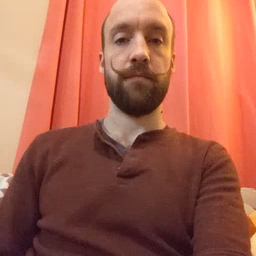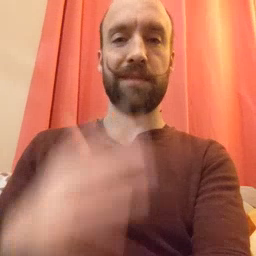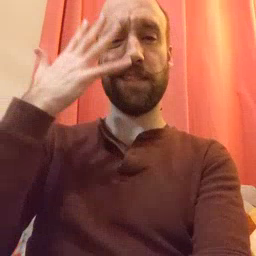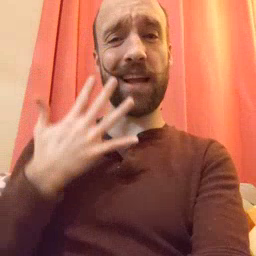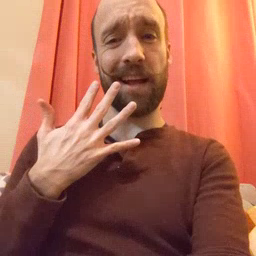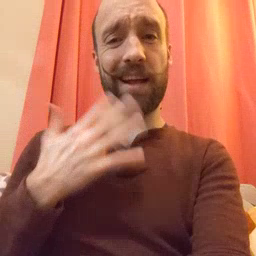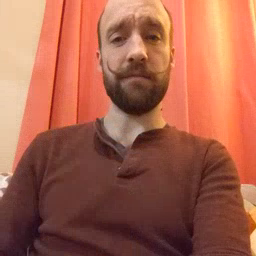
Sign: sad